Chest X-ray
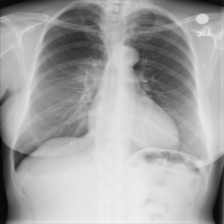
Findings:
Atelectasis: negative
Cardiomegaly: negative
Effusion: negative
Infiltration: negative
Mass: positive
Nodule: negative
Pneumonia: negative
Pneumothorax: negative
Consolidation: negative
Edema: negative
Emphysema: negative
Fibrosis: negative
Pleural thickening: negative
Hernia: negative